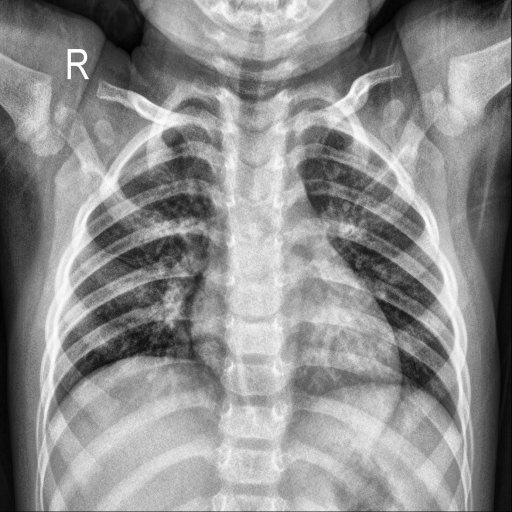
Finding: NORMAL